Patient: sex M, age 71
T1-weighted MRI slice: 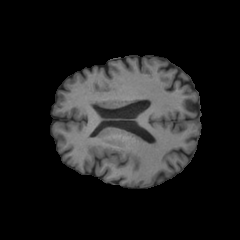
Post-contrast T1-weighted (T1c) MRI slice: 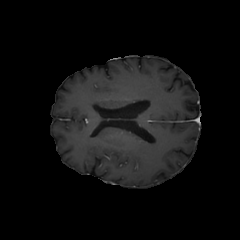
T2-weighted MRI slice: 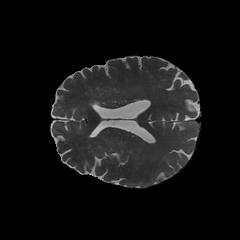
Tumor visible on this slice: no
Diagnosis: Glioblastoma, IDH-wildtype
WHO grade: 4